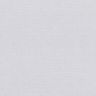
Metastatic tissue present: no